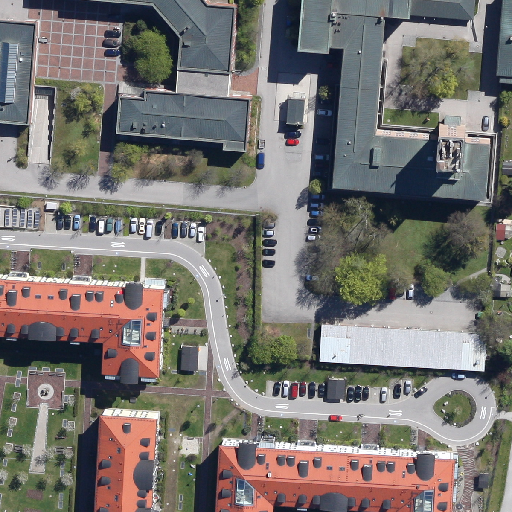
Referring expression: light-duty vehicle in the parking area